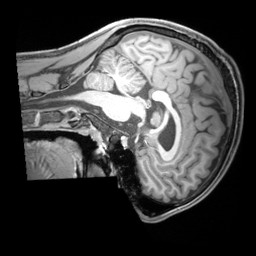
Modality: T1w
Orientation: sagittal
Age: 24
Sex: male
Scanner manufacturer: siemens
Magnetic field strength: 3 T
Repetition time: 1.97 s
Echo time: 0.00206 s